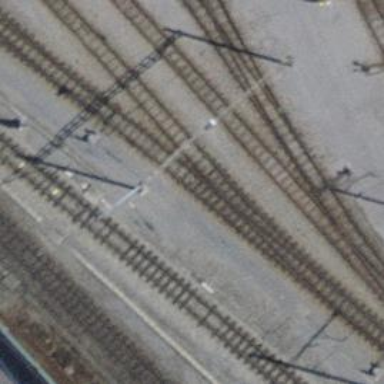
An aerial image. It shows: Narrow-gauge railway with single track running through yard. The railway is electrified with contact line.